Interaction volume radius: 10 \u00c5
Interaction volume height: 15 \u00c5
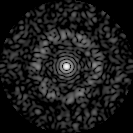
Disorder parameter: 0.8323